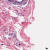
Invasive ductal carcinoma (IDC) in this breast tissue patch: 0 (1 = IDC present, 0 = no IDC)